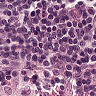
Metastatic tissue present: no